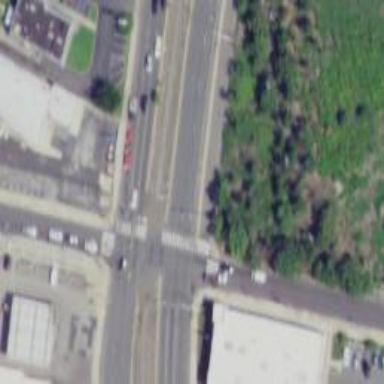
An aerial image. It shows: Marked crossing on the road.